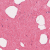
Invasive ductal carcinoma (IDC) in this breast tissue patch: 0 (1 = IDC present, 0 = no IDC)